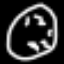
Label: clock